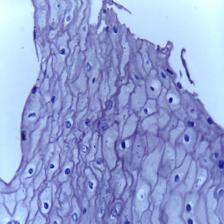
Diagnosis: Normal